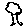
Label: tree